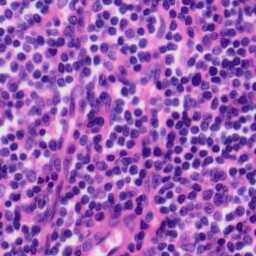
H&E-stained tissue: Tonsil